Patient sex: M
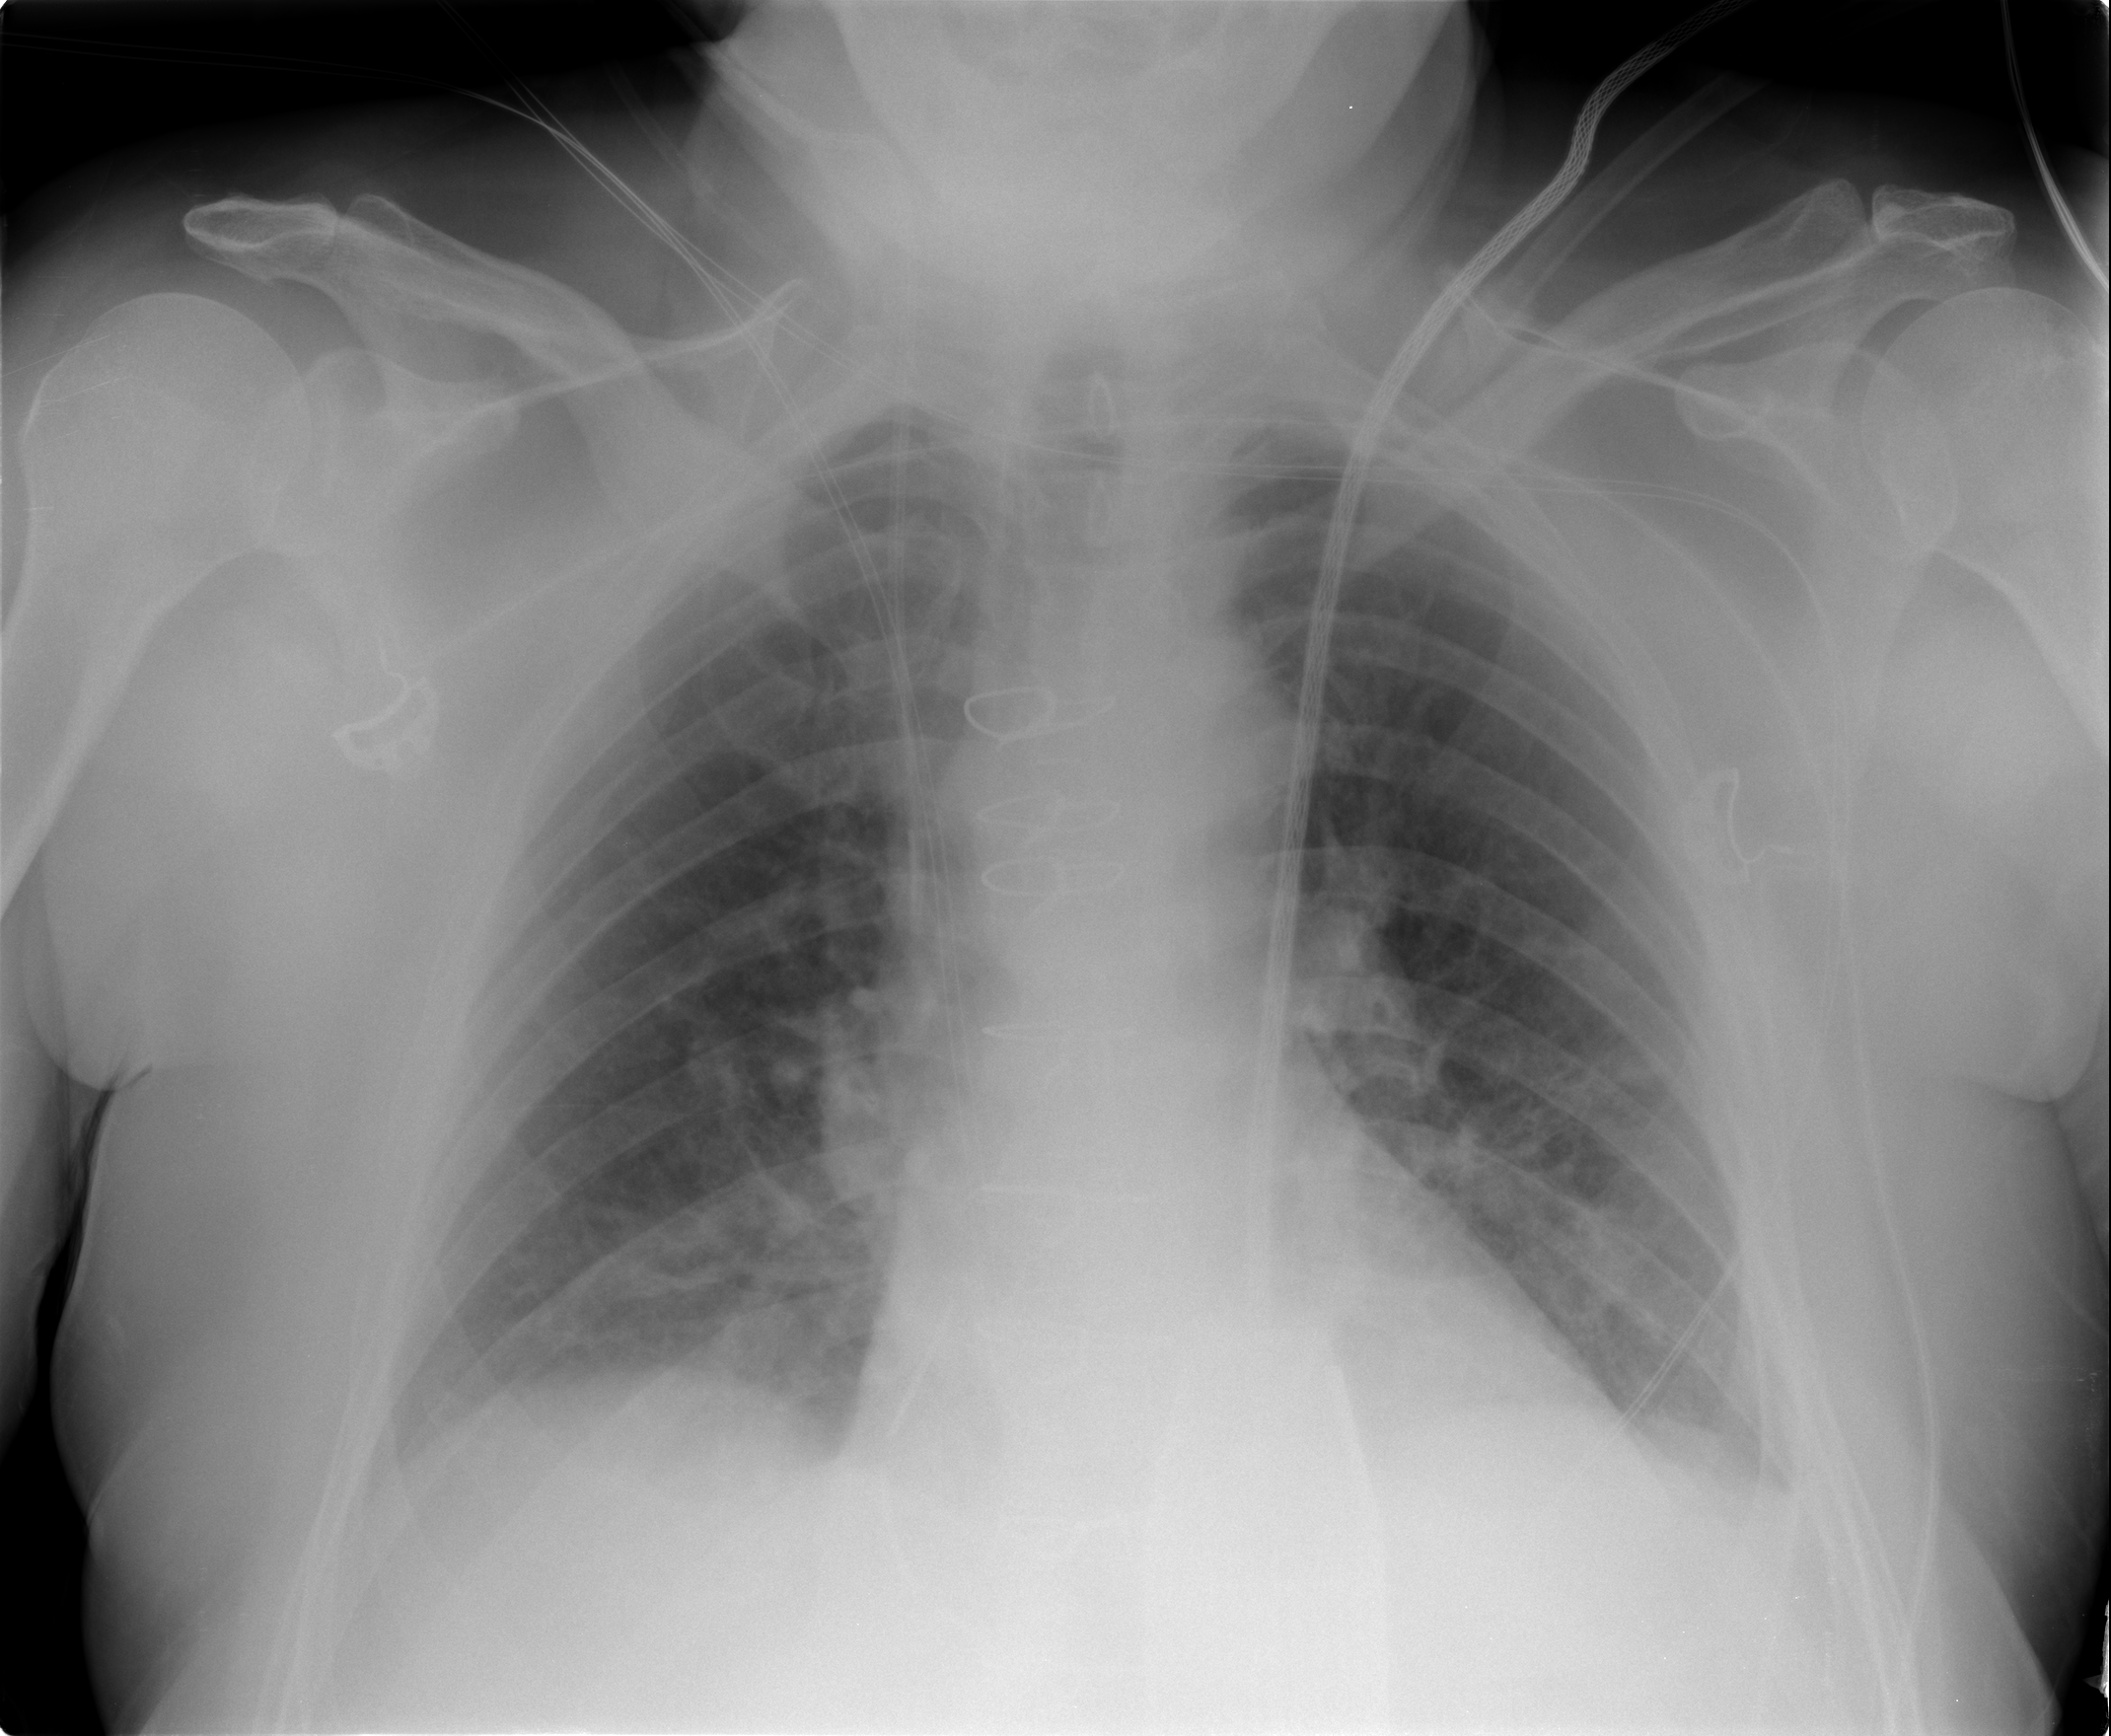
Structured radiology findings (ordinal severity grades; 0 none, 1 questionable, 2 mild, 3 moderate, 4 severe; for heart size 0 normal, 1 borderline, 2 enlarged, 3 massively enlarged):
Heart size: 0
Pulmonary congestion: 1
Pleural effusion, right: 0
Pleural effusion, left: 0
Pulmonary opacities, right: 0
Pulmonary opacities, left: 0
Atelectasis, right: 1
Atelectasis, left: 1